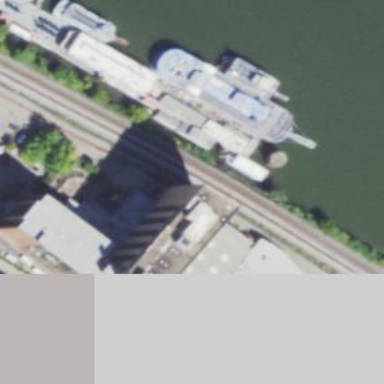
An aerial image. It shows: Pier with mooring facilities.